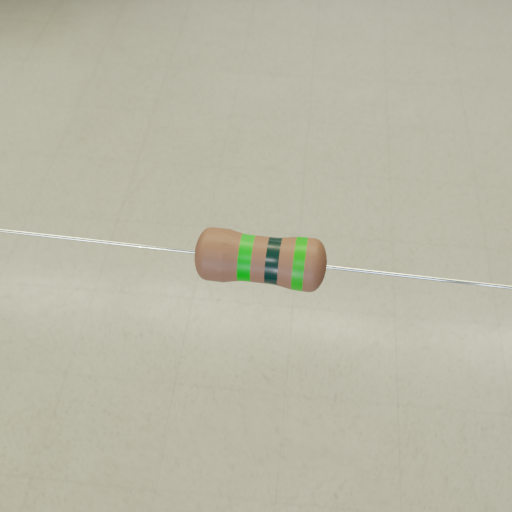
Resistor colour bands (in order): green, black, green